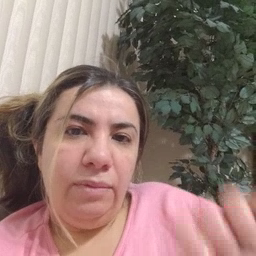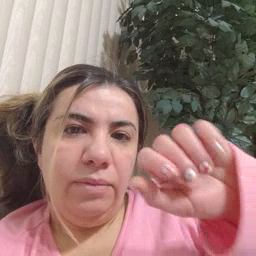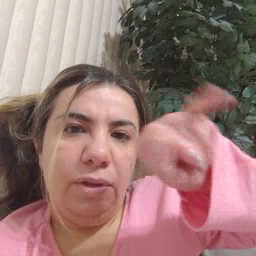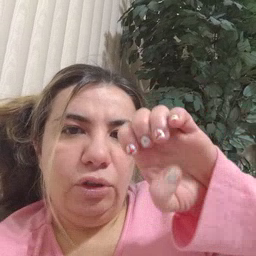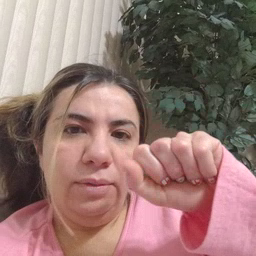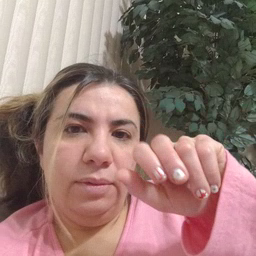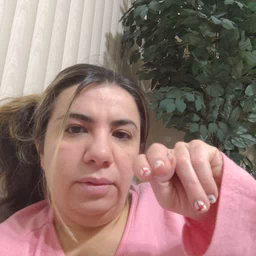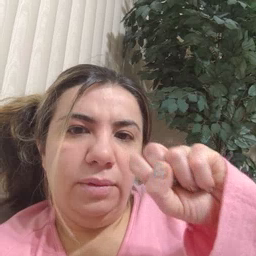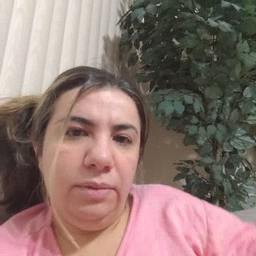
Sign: jeans